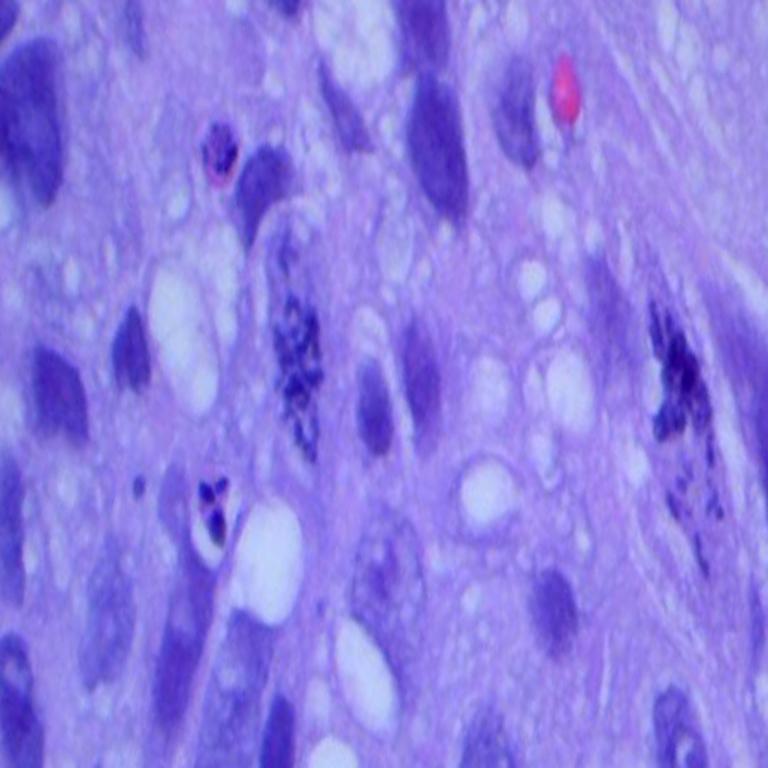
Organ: lung
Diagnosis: squamous carcinomas